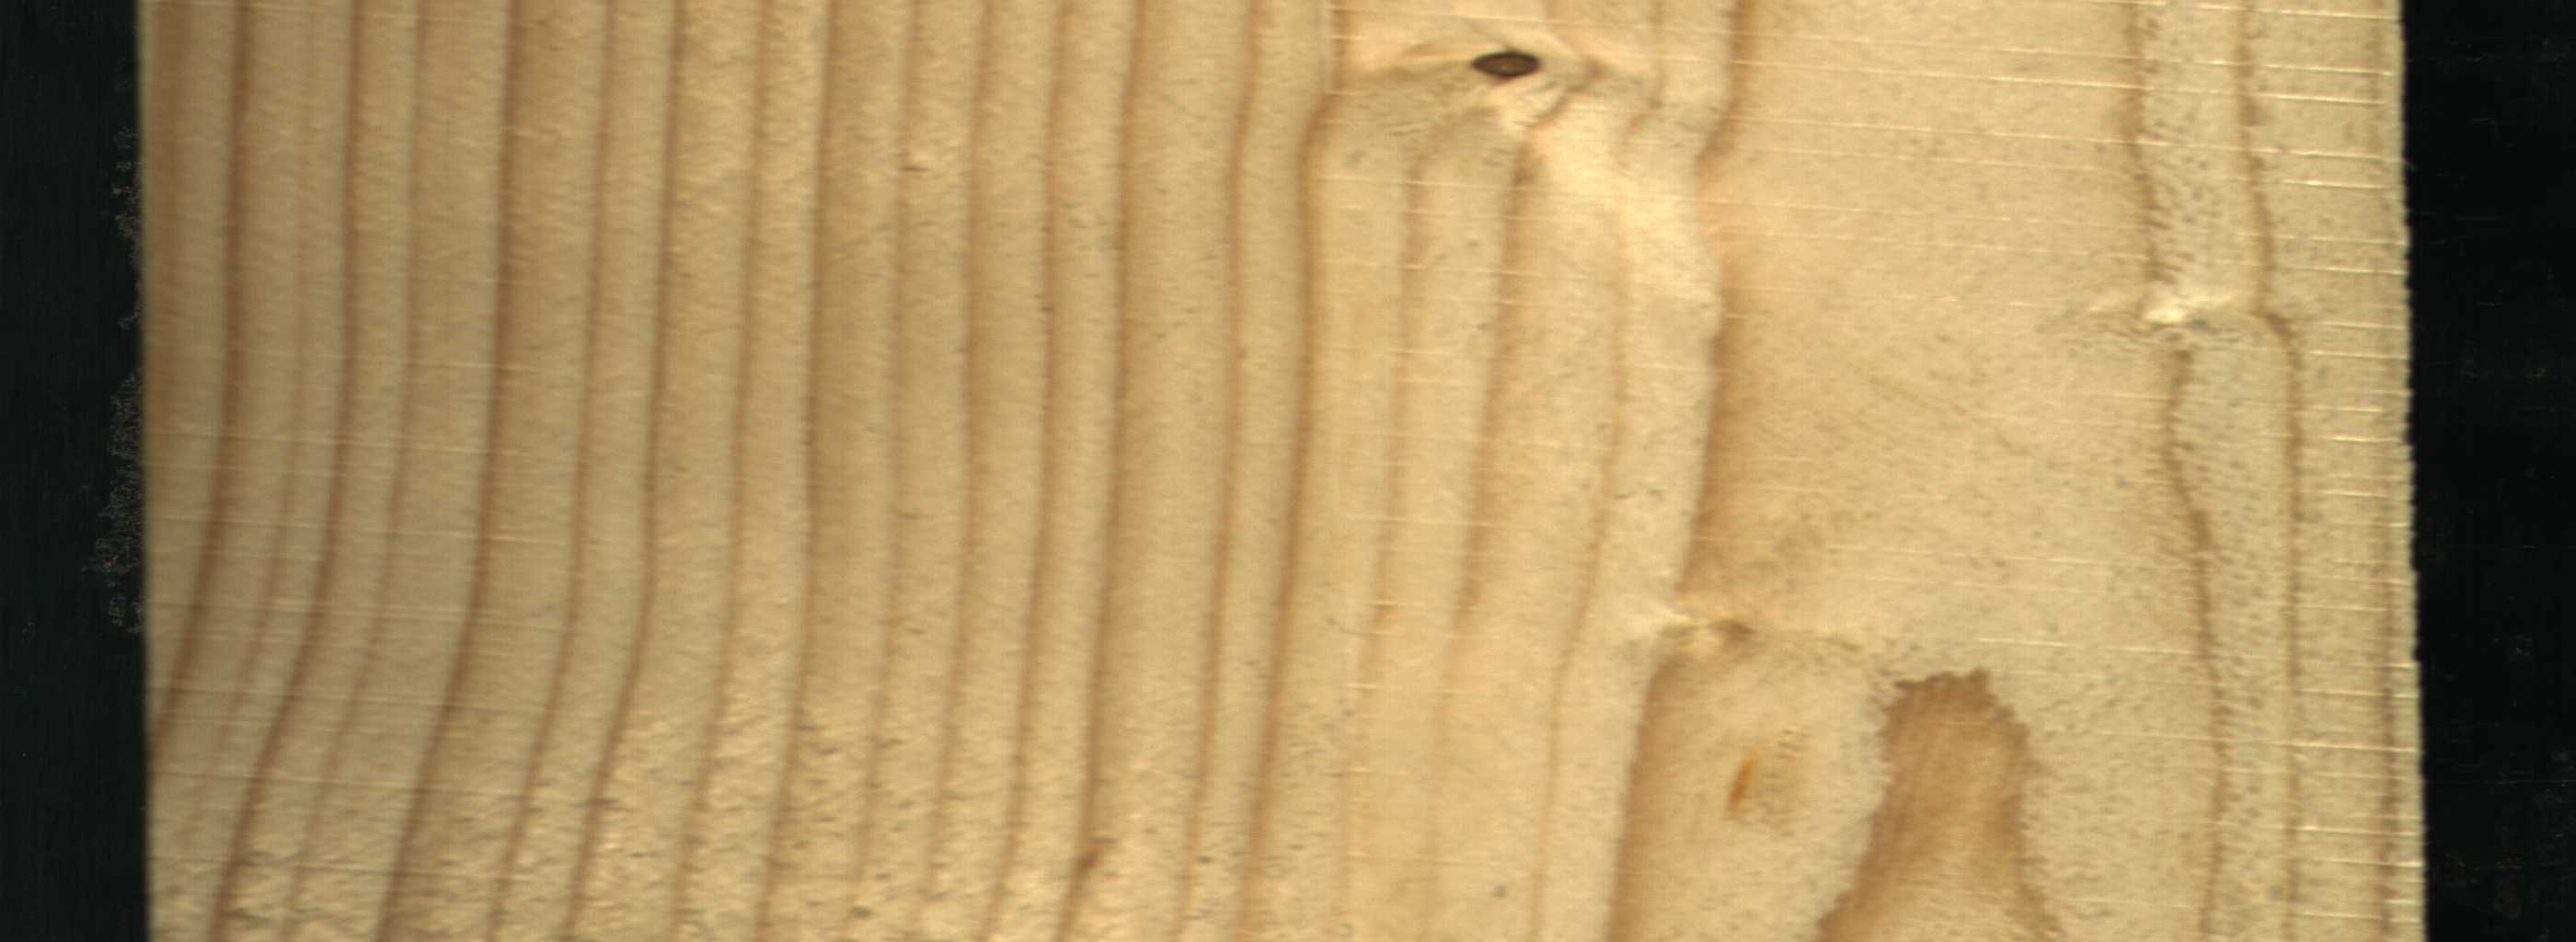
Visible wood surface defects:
Dead_Knot